Question: i need help in resolving a spacing problem in my hourglass task here are the instructions
Instructions
Given the parameters size = n and the character symbol.
You can assume that n is a positive odd number.
The hourglass consists of n lines.
The character symbol will appear a number of times in each line. The symbol will appear n times in the first line. The number of times the symbol printed will be decreased by 2 in each subsequent line until it reaches 1. After that, the number of times the symbol printed will be increased by 2 in each subsequent line until it reaches n again.
Spaces are added to the start and end of each line so that the total width of each line is n and the symbols in each line are aligned at the center of each line.
For outputting, you can use either System.out.print()/println() or IO.output()/outputln().
here is my code :
'''
public static void hourglass(int size, char symbol){
int subtract = (int)Math.floor(size / 2);
for(int i = size - subtract; i >= 1; i--){
for(int j=i;j<size - subtract;j++)
System.out.print(' ');
for(int j=1;j<=i*2-1;j++)
System.out.print(symbol);
System.out.println();
}
for(int i = 2; i <= size - subtract; i++)
{
for(int j=i;j<size - subtract;j++)
System.out.print(' ');
for(int j=1;j<=i*2-1;j++)
System.out.print(symbol);
System.out.println();
}
}
'''
what i am trying to get right is instruction set five. i have read quite a few post on array fill and \s+ for the removal of spacing but thats not what i am looking for. Basically what i want to do is even out spacing on the left and right of the hourglass after it has been drawn.
her is an example of my problem:
Given the size of hourglass is 3. The expected output of printHourglass():
'''
???P
#?#P
???P
'''
Your code outputs:
'''
#???P
##?P
#???P
'''
i have been trying to solve all night and need to submit soon. Just need some tips agains please.
i have attached an image just in case the text does not display properly for the problem.
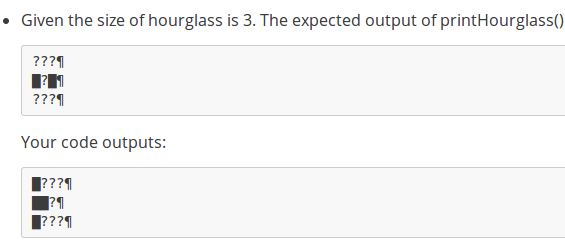
Answer: Did you pasted your code in here as it actually is?
Sorry to say, but it is horribly formatted.
Please decide to use brackets always or never, but not sometimes. I would suggest you to use them always, as it makes things much more clear. Also keep a good indentation:
'''
public static void hourglass(int size, char symbol){
int subtract = (int)Math.floor(size / 2);
for(int i = size - subtract; i >= 1; i--){
for(int j=i;j<size - subtract;j++){
System.out.print(' ');
}
for(int j=1;j<=i*2-1;j++){
System.out.print(symbol);
}
System.out.println();
}
for(int i = 2; i <= size - subtract; i++)
{
for(int j=i;j<size - subtract;j++){
System.out.print(' ');
}
for(int j=1;j<=i*2-1;j++){
System.out.print(symbol);
}
System.out.println();
}
}
'''
Next thing with your posted code is, I can not verify your output, as I get the following:
(Please note: I used ? as character and a . instead of space for the sake of visibility)
'''
//Size 3
???
.?
???
//Size 5
?????
.???
..?
.???
?????
'''
What you need to do is, add the space-adding logic after the character-adding logic.
To find a loop logic, that works, is your job.
'''
for(int i = size - subtract; i >= 1; i--){
for(int j=i;j<size - subtract;j++){
System.out.print(' ');
}
for(int j=1;j<=i*2-1;j++){
System.out.print(symbol);
}
for(/*find a working loop*/){
System.out.print(' ');
}
System.out.println();
}
for(int i = 2; i <= size - subtract; i++)
{
for(int j=i;j<size - subtract;j++){
System.out.print(' ');
}
for(int j=1;j<=i*2-1;j++){
System.out.print(symbol);
}
for(/*find a working loop*/){
System.out.print(' ');
}
System.out.println();
}
'''